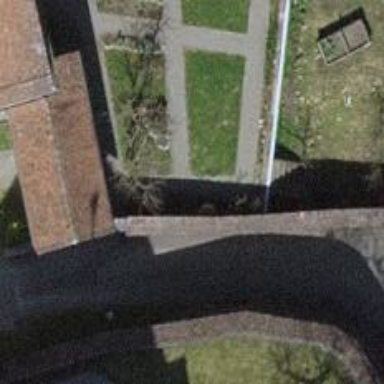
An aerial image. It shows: Wall is shown in the image.